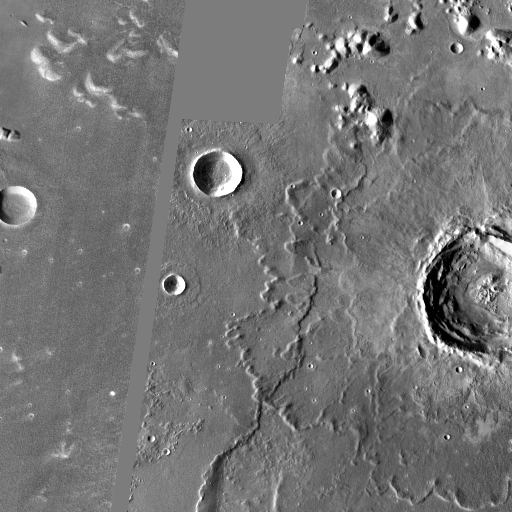
Crater classes present: Background, Other, Layered, Buried